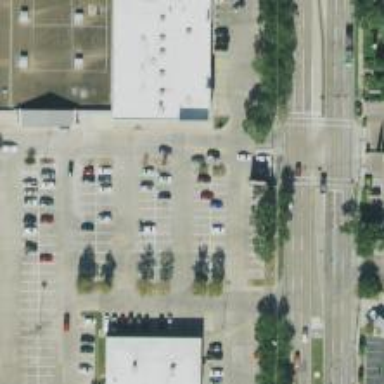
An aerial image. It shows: Parking space is available.